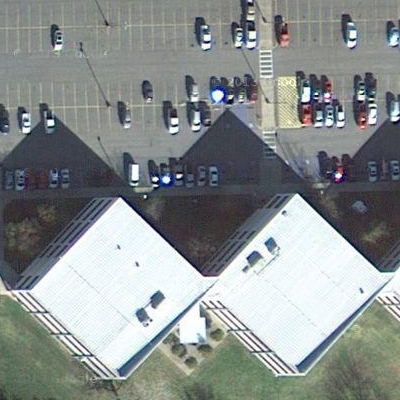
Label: Industry